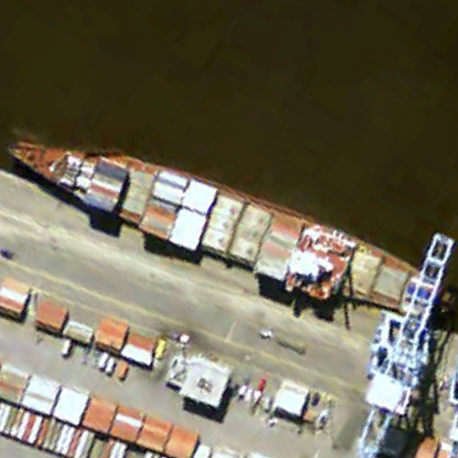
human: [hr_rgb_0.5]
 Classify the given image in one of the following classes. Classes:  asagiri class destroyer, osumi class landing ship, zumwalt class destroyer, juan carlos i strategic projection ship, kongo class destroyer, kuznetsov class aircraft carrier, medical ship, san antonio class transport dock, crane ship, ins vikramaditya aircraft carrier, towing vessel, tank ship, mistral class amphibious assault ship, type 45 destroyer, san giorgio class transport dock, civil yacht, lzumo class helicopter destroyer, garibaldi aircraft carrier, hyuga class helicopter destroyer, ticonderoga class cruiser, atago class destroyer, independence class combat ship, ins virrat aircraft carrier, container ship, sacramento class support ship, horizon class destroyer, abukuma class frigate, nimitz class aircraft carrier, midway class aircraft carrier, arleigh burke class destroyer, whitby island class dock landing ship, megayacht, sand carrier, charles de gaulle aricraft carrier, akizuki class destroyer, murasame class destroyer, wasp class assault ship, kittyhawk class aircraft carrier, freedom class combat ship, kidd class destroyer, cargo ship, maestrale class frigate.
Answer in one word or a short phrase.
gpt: Container ship